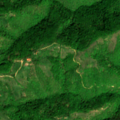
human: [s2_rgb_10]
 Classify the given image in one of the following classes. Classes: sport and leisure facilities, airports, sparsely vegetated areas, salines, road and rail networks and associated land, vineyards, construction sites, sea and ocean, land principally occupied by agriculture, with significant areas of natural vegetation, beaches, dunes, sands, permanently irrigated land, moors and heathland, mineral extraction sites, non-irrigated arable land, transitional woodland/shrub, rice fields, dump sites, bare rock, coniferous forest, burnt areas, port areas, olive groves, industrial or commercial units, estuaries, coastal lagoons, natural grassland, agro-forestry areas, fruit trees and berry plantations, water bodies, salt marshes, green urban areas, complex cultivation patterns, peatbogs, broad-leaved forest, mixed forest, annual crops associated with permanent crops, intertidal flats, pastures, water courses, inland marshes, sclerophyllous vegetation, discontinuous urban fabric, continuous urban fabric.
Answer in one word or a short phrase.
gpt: land principally occupied by agriculture, with significant areas of natural vegetation, broad-leaved forest